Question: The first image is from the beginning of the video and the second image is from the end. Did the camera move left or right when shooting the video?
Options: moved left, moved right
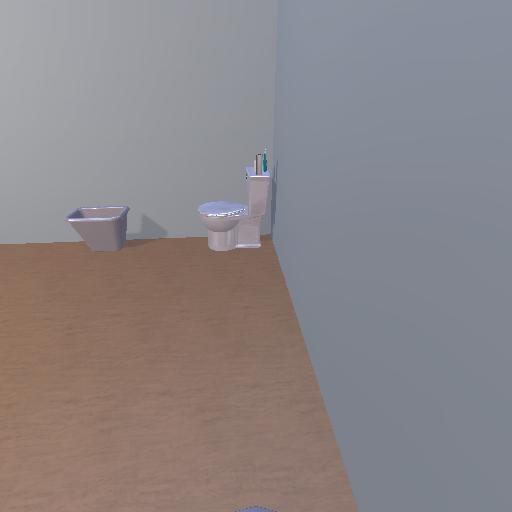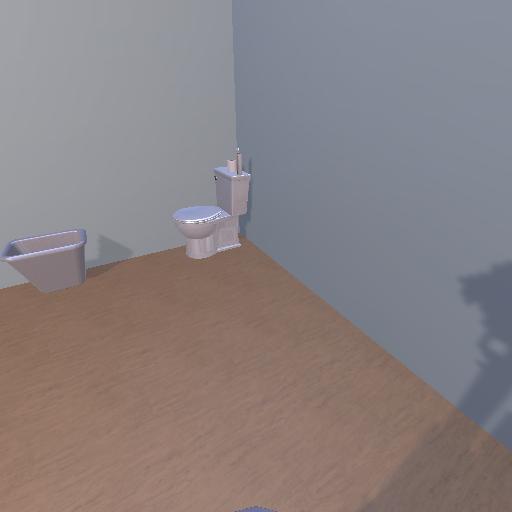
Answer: moved left